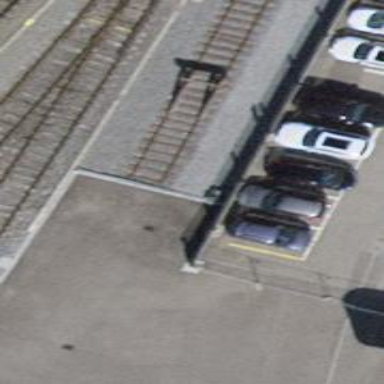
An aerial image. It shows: Railway buffer stop.